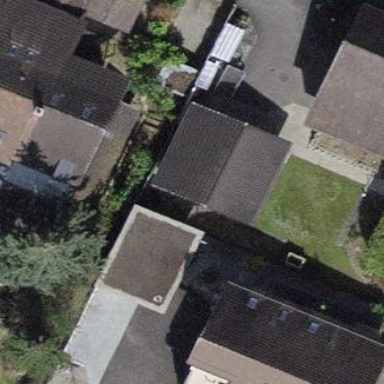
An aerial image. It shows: Garage.